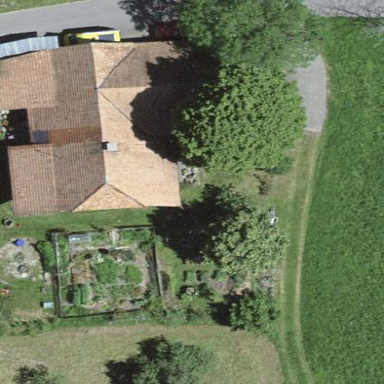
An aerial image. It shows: Farm building.